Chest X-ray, PA view. Patient: 56 years old, sex M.
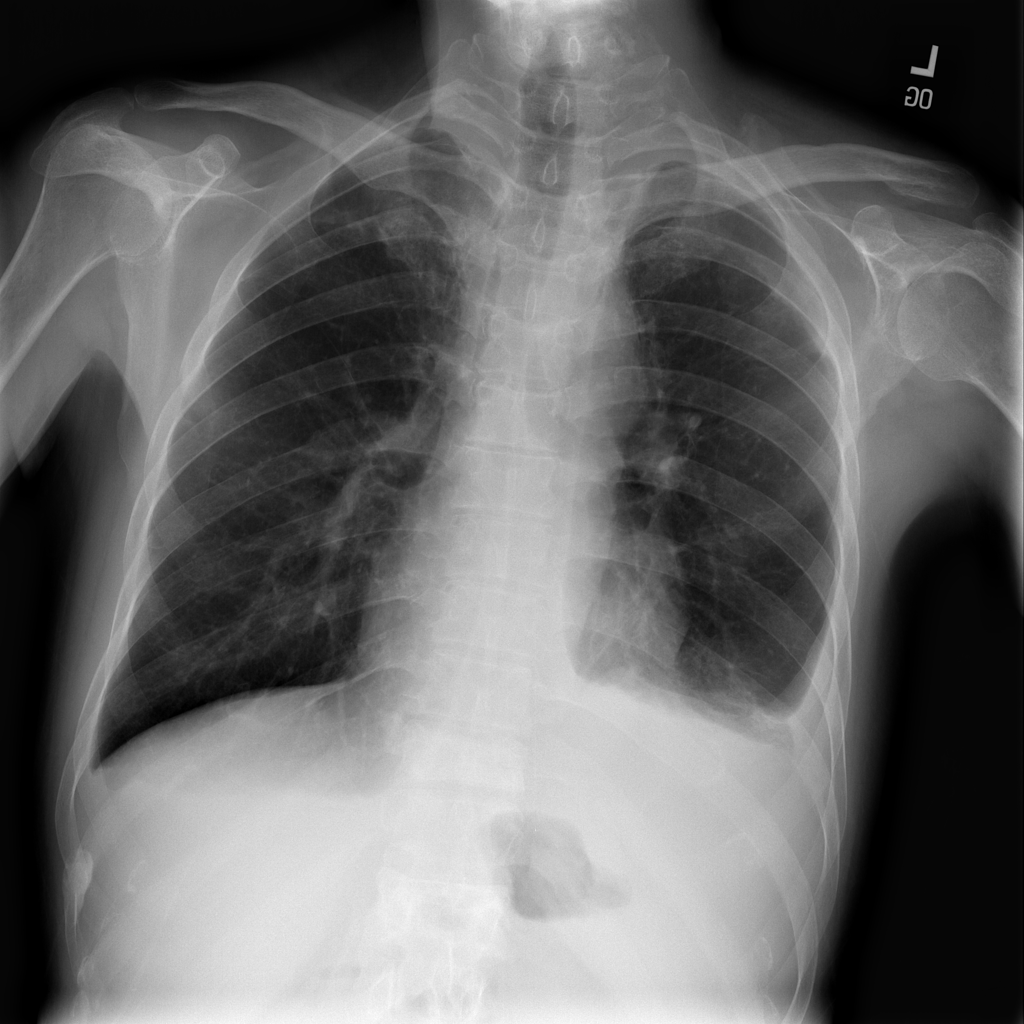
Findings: No Finding